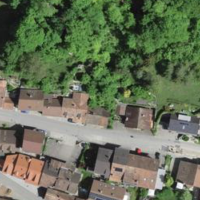
EUNIS habitat code: 55
Species observed at this site:
Corvus corone
Cyanistes caeruleus
Sturnus vulgaris
Emberiza citrinella
Passer domesticus
Fringilla coelebs
Buteo buteo
Sylvia atricapilla
Columba palumbus
Turdus merula
Phylloscopus collybita
Parus major
Erithacus rubecula
Columba oenas
Dryocopus martius
Milvus milvus
Turdus pilaris
Phoenicurus ochruros
Delichon urbicum